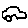
Label: car